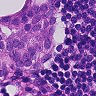
Metastatic tissue present: yes